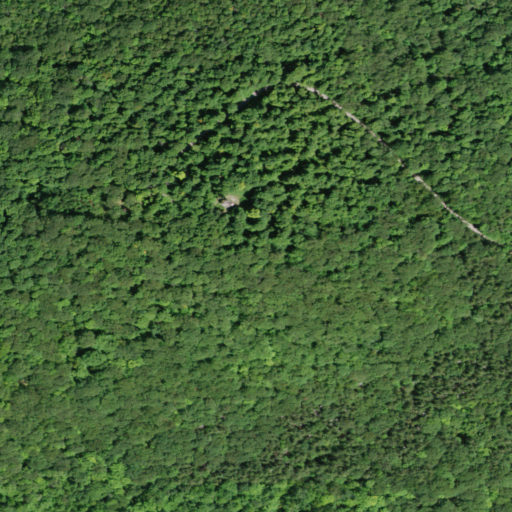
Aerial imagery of mountain in New York named Leonard Hill containing deciduous forest, mixed forest, and evergreen forest